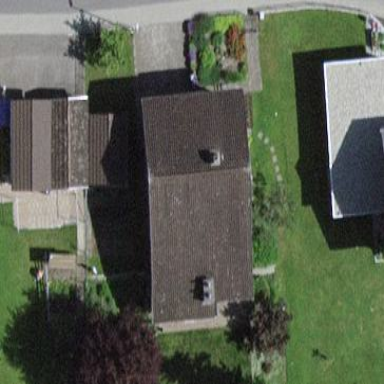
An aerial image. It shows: Detached building.